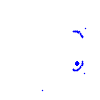
Particle: pion